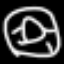
Label: donut